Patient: sex F, age 27
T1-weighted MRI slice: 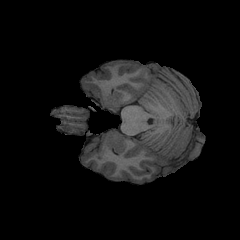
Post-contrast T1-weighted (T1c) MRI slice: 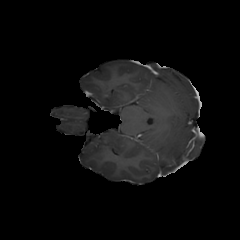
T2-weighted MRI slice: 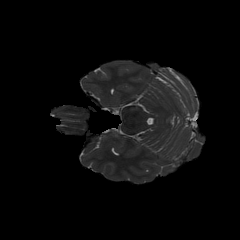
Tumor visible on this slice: no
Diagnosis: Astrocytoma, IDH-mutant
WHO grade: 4